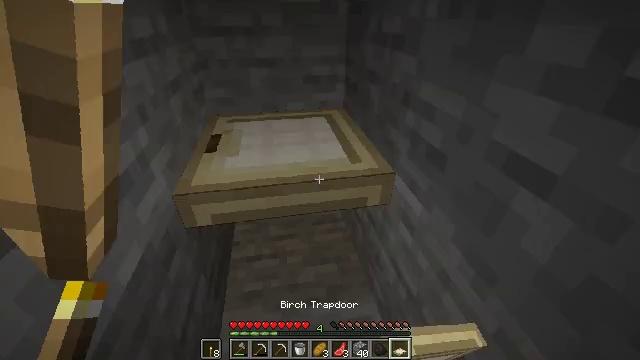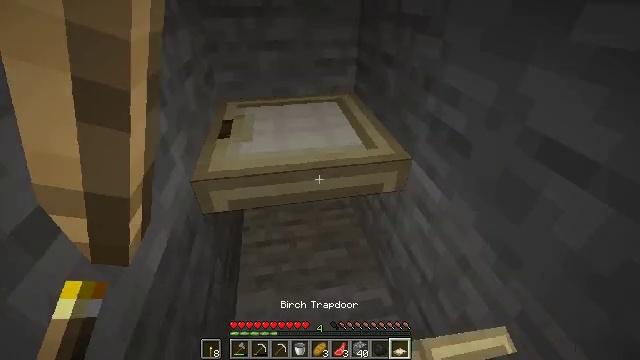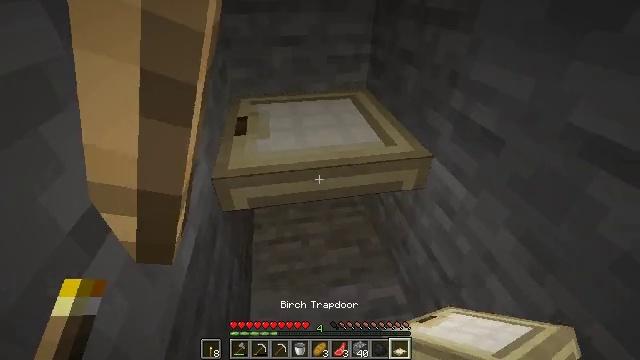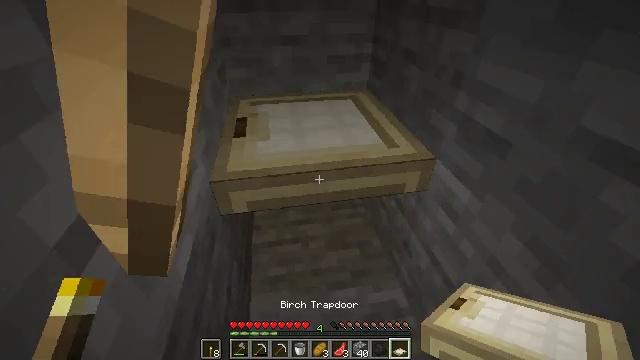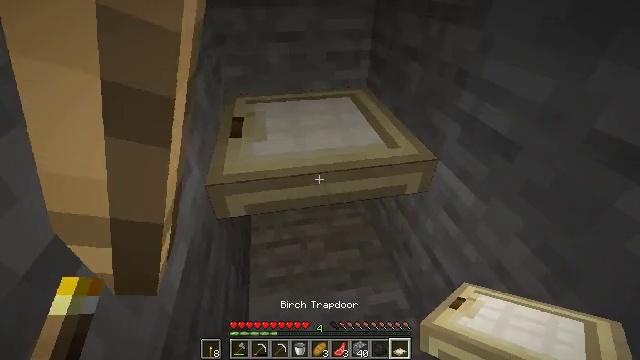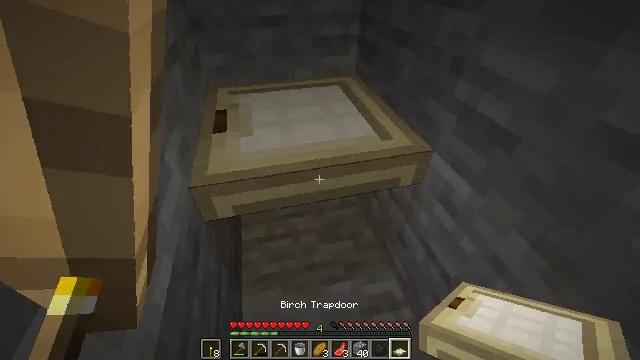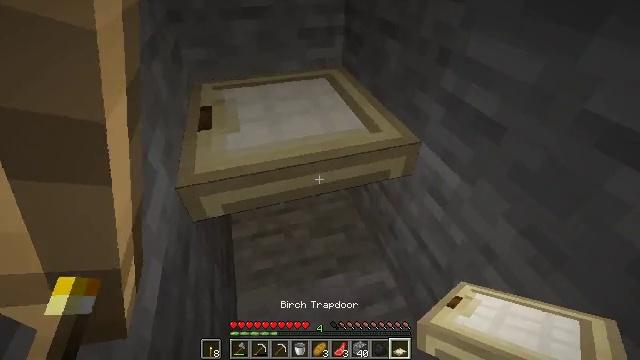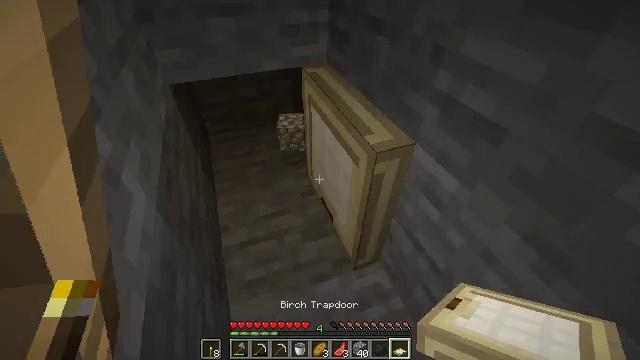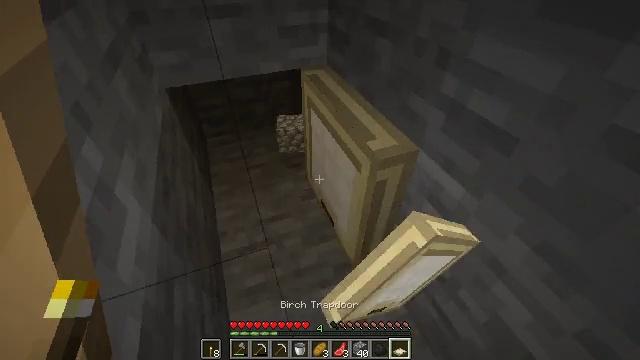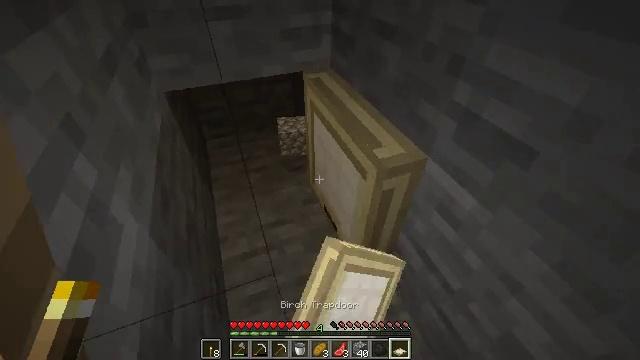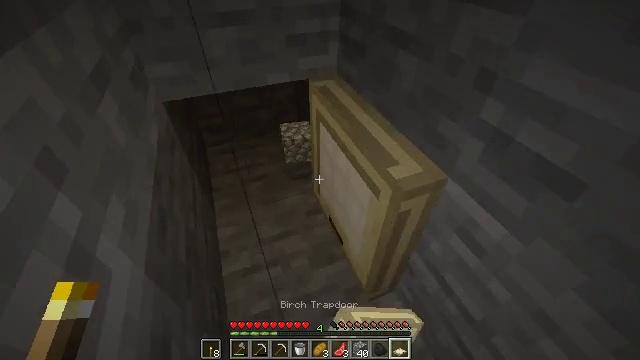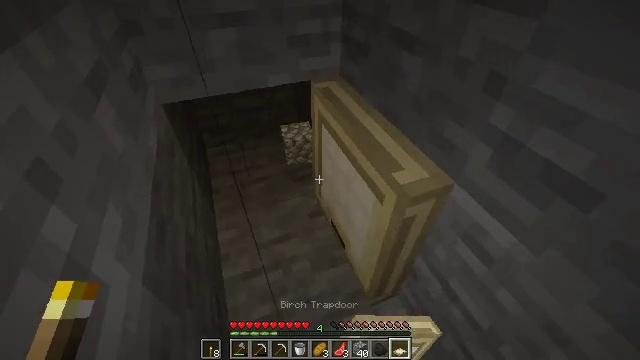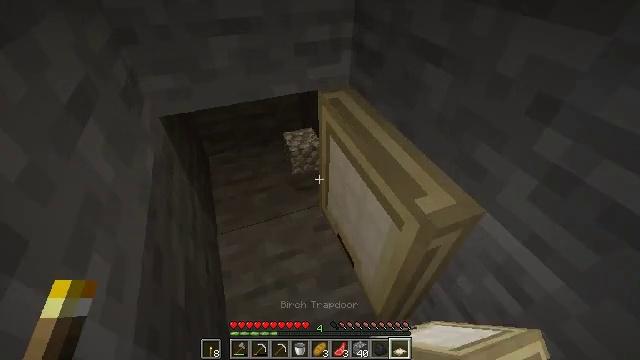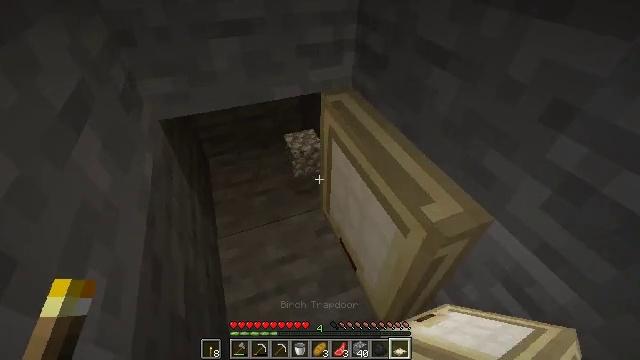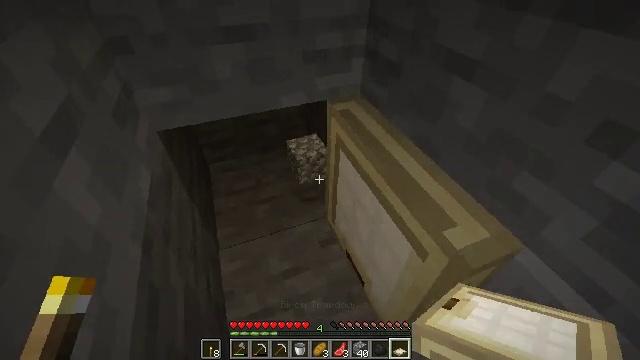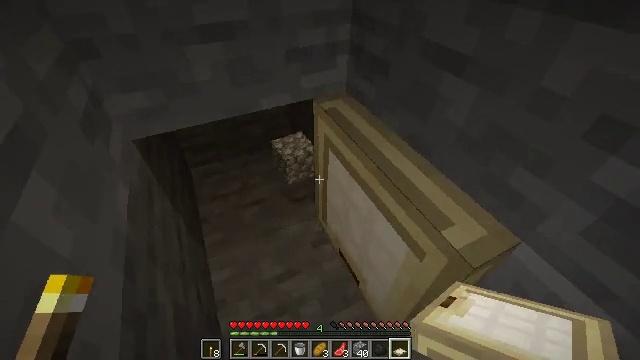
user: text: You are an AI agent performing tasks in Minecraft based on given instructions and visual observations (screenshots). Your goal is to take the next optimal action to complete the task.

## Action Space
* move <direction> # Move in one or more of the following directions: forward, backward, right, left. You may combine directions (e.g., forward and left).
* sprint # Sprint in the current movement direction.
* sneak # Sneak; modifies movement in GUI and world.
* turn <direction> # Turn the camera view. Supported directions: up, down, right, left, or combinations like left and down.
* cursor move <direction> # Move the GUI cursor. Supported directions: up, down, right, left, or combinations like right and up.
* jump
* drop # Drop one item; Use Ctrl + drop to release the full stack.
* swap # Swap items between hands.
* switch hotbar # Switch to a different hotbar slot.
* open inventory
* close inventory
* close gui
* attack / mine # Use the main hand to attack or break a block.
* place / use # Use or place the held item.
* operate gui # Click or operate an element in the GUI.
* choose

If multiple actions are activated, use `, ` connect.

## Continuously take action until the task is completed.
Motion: motion action
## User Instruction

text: Retrieve the birch trapdoor by mining it.
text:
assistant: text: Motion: move left, turn down
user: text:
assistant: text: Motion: move left
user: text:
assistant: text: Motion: move left
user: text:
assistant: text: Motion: move left
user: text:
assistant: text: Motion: move left, turn right and down
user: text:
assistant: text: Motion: move left, turn right and down
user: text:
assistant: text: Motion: move left, turn right and down, use / place
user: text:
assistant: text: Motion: move left, use / place
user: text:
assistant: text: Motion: move left, use / place
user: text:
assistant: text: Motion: move left
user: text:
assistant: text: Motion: move left
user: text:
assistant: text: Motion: move left
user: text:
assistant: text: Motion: move left
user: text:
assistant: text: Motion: move left
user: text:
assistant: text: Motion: move left, turn right and down
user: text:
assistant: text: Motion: move left, turn right and down
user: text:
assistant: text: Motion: turn right
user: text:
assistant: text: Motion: no_op
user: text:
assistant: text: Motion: no_op
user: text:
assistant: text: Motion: turn right and down
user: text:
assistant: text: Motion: turn right
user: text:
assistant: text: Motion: no_op
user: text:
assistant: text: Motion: no_op
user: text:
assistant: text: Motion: use / place
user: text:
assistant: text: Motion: move left, use / place
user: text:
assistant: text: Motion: move left, use / place
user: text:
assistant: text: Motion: move left, turn right, use / place
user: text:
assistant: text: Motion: move left, turn right and up
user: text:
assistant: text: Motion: move left, turn right and up
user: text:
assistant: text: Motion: move left, turn right and up